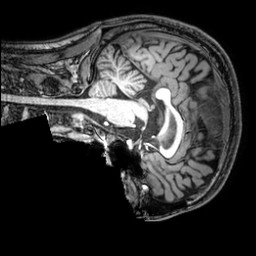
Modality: T1w
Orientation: sagittal
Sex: male
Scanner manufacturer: philips
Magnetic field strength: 3 T
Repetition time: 0.00811 s
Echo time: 0.00371 s